Aerial crown-view tile of a tropical tree (Barro Colorado Island, Panama), acquired 20240813:
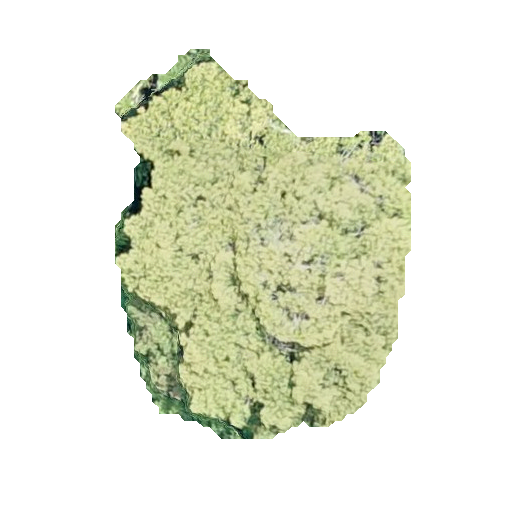
Species: Nectandra lineata
GBIF accepted scientific name: Nectandra lineata
Crown area: 129.322 m²